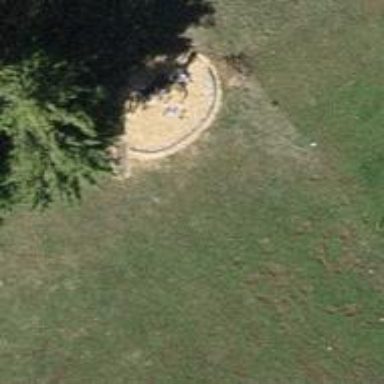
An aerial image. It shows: Brown bench.